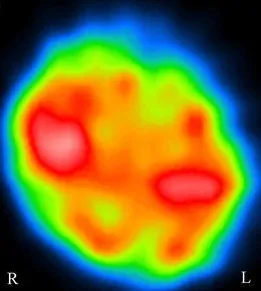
Magnetic resonance imaging (MRI) on day 6. Axial views through the parietal lobes Lower row (e, f): At 3 months after onset, hypoperfusion of the bilateral parietal lobes on SPECT had improved, but hypoperfusion of the unilateral temporal lobe with some predominance on the left side was exacerbated.
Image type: radiology (spect)